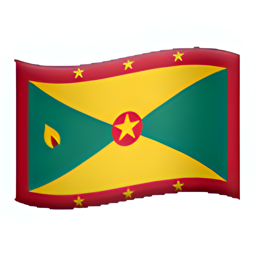
Name: flag for grenada
Emoji: 🇩🇬
Group: Flags
Sub-group: country-flag